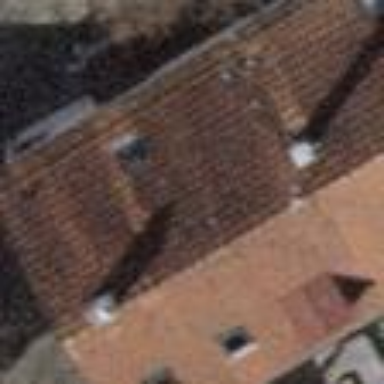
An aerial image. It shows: Semi-detached house with gabled roof.